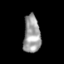
Tissue: skin
Cell type: Endothelial cells
Senescence score: 0.2724
Nuclear area (px): 629
Mean DAPI intensity: 156.013